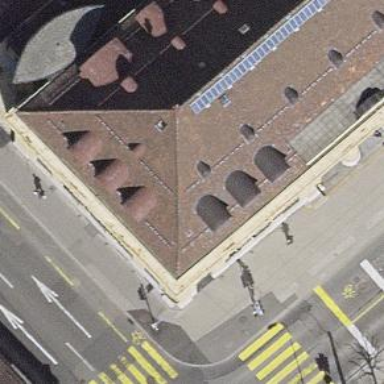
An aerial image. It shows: Office building.